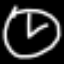
Label: clock